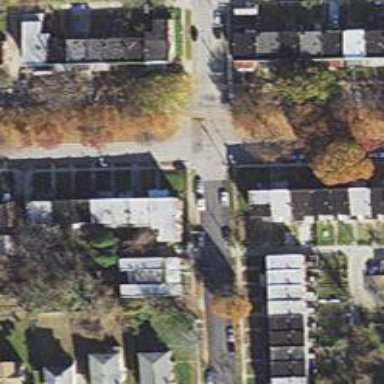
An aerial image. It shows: Alleyway designated as service road.